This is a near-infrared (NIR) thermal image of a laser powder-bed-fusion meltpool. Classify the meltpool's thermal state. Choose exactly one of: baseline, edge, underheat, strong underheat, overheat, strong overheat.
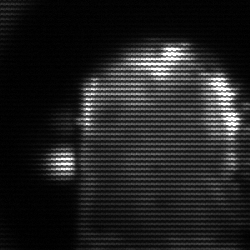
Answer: baseline